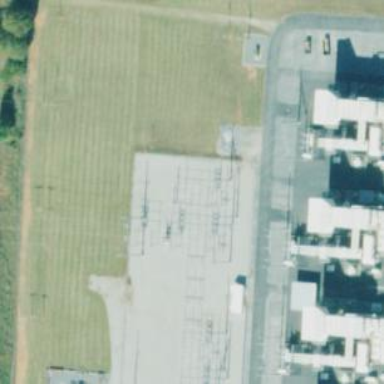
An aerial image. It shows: Switch used for power control.